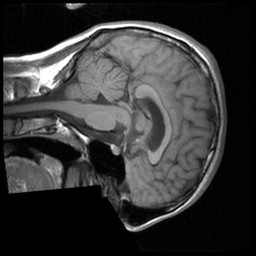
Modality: T1w
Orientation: sagittal
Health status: ill
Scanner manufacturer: siemens
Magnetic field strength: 1.5 T
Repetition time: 0.4 s
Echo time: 0.014 s